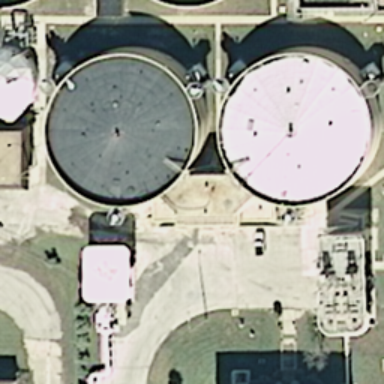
Two round storage tanks are in the lawn with some buildings beside .